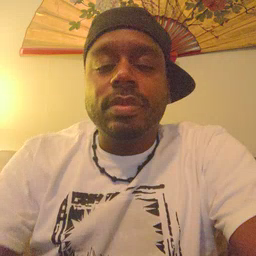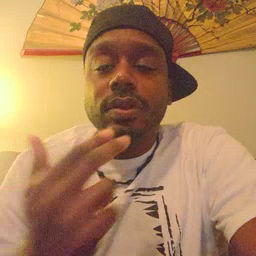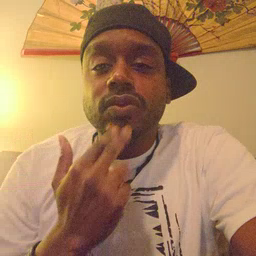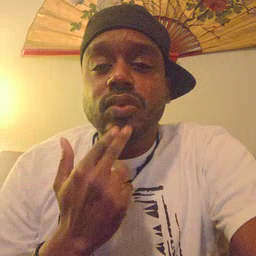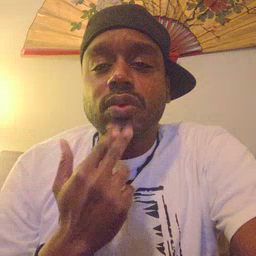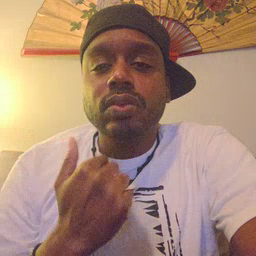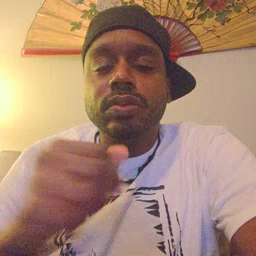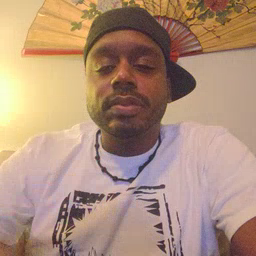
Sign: cute